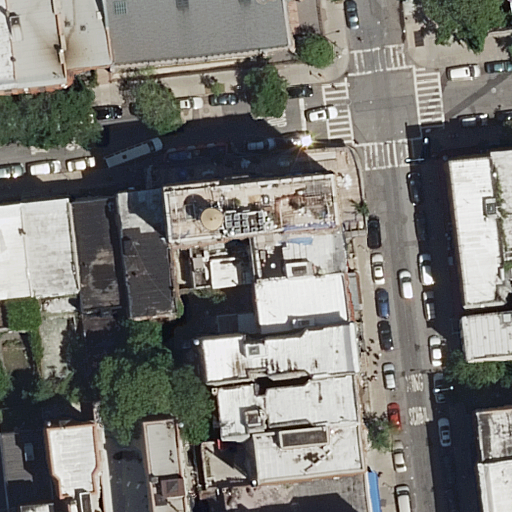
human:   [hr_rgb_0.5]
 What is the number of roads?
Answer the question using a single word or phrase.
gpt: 2

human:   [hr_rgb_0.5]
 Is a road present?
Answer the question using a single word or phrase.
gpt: yes

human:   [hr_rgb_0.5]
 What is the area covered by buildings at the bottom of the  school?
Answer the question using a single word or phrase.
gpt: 0m2

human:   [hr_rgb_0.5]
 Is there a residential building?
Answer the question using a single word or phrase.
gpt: yes

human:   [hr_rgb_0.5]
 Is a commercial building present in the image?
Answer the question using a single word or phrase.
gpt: no

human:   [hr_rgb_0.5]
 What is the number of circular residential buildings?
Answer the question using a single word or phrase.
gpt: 0

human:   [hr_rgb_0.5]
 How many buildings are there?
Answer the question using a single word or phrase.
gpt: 24

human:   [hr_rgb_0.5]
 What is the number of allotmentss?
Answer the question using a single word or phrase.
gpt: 1

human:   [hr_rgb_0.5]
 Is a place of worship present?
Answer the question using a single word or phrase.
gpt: yes

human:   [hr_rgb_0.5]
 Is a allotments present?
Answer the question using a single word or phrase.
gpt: yes

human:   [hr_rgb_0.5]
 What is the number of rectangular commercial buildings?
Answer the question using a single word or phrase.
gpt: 0

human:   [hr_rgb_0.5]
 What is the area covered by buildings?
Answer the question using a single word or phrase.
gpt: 4591m2

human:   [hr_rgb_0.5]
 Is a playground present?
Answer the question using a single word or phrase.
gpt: yes

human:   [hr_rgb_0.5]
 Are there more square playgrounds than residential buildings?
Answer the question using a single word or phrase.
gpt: no

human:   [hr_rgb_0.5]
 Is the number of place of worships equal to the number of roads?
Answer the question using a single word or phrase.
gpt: no

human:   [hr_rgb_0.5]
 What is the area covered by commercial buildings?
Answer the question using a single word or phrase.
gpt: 0m2

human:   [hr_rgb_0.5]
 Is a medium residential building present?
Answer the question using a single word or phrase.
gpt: yes

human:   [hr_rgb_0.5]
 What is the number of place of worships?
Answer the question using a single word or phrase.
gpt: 1

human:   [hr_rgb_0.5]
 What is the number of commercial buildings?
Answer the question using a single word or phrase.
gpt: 0

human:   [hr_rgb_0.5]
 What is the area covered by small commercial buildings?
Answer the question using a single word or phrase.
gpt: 0m2

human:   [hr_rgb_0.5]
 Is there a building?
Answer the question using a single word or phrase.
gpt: yes

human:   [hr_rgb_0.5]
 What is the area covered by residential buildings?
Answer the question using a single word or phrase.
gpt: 4168m2

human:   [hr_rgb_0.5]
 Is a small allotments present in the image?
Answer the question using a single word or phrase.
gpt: yes

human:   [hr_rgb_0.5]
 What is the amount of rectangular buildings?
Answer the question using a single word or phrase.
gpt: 15

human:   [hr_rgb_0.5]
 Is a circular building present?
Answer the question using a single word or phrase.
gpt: no

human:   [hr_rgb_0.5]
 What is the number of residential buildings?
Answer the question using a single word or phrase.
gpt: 23

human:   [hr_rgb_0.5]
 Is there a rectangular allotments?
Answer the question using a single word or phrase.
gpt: yes

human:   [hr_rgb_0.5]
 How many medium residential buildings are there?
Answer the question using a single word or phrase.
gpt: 18

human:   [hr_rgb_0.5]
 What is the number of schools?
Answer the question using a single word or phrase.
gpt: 1

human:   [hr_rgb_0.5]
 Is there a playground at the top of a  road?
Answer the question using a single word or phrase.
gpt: yes

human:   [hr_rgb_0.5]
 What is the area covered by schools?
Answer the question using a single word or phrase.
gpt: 1621m2

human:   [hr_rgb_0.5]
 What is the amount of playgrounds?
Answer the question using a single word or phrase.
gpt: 1

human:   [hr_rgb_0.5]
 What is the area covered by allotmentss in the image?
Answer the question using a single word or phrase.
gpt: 83m2

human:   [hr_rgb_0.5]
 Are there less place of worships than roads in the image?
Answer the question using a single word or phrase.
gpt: yes

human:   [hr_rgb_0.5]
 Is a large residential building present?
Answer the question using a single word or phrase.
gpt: no

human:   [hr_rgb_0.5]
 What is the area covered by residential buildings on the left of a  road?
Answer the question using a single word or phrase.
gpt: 3663m2

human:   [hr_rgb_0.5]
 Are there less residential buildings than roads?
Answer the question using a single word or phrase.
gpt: no

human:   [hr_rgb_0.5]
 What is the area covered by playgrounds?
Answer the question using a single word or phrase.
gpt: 543m2

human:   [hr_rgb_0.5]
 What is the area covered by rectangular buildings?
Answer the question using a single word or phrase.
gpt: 2538m2

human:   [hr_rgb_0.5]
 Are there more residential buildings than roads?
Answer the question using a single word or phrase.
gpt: yes

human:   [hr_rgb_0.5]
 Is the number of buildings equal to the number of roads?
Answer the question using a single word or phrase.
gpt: no

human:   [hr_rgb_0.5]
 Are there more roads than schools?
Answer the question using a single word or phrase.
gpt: yes

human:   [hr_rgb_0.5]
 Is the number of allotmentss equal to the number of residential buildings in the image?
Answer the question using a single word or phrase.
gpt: no

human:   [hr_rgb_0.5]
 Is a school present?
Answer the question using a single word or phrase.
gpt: yes

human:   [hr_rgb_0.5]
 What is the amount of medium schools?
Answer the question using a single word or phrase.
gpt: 0

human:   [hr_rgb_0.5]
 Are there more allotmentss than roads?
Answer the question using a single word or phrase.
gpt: no

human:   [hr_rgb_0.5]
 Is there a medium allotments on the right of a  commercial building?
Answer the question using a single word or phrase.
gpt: no

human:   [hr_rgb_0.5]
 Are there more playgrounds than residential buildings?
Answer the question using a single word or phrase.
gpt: no

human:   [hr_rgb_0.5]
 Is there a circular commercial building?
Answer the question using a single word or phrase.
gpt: no

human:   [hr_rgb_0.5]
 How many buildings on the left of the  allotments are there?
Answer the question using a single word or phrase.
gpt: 19

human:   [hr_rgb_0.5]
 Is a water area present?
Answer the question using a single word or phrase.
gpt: no

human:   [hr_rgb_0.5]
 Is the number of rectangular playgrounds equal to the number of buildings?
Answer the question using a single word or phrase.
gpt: no

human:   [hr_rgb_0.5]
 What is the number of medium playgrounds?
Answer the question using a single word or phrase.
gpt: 0

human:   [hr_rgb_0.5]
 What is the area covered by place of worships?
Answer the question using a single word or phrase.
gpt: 423m2

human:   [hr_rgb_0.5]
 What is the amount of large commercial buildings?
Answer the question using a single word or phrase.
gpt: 0

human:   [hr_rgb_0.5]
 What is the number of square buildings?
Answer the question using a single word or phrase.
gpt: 0

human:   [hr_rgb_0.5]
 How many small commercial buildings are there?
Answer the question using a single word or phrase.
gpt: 0

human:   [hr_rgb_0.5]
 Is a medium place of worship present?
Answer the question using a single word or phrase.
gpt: yes

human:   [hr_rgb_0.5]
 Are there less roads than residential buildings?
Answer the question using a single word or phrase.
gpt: yes

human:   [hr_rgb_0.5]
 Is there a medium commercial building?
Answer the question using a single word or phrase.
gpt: no

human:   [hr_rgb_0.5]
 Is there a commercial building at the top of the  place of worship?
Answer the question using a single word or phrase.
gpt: no

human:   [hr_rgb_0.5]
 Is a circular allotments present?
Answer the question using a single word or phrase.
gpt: no

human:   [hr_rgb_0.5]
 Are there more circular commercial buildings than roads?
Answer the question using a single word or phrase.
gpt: no

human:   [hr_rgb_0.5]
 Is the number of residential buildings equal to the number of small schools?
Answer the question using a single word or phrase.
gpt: no